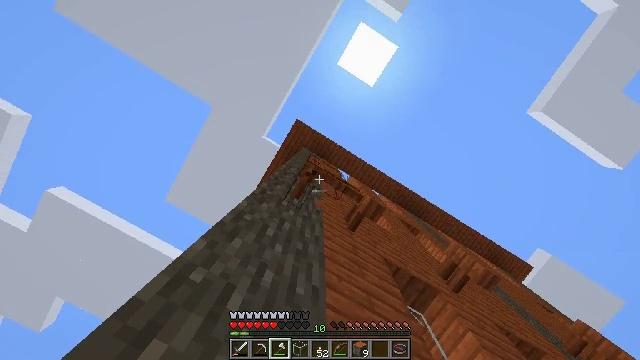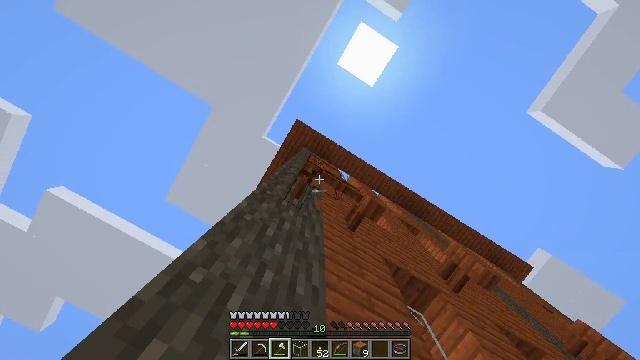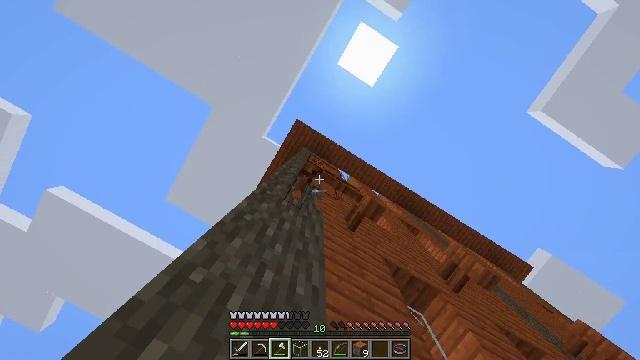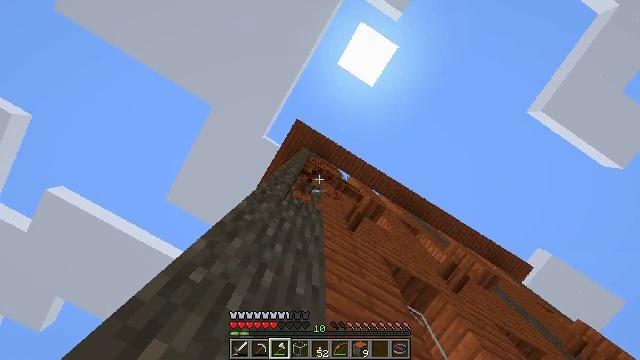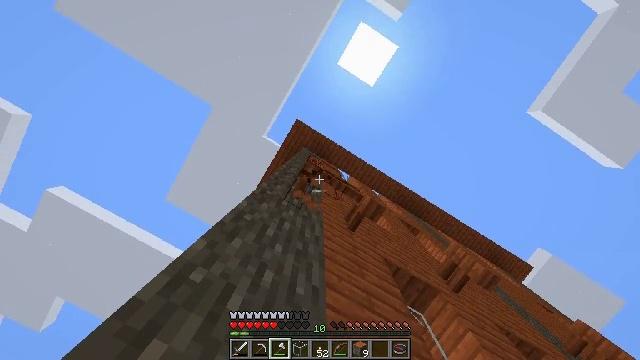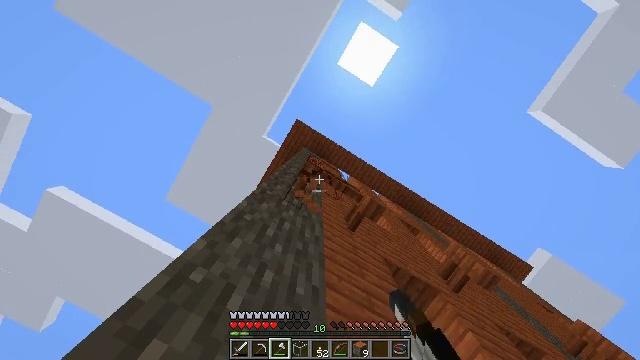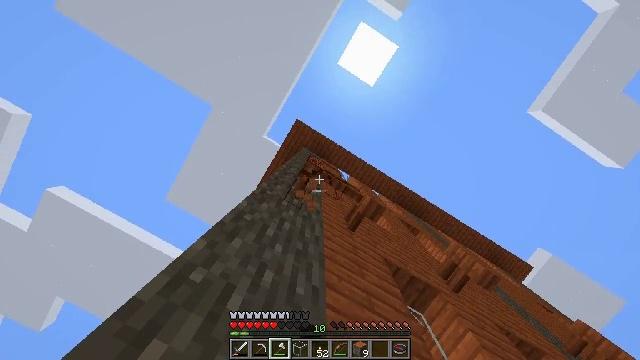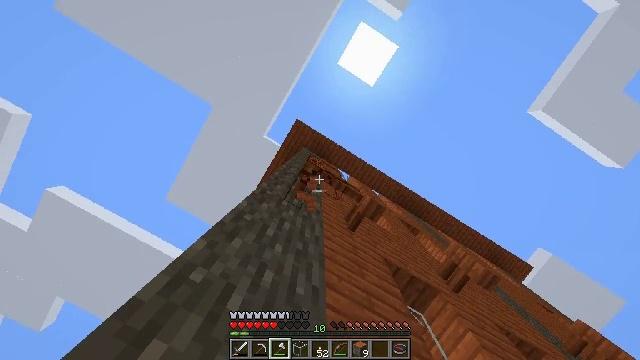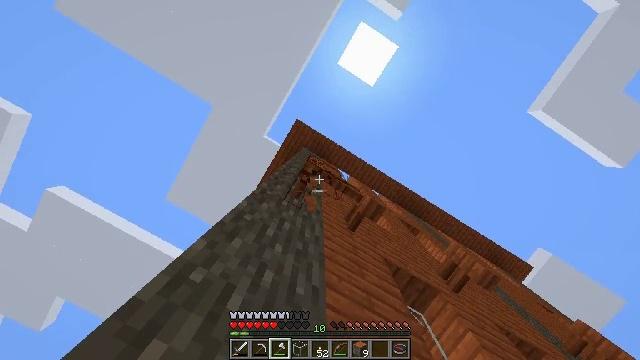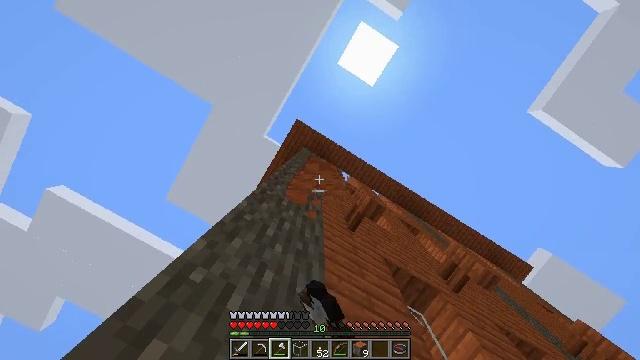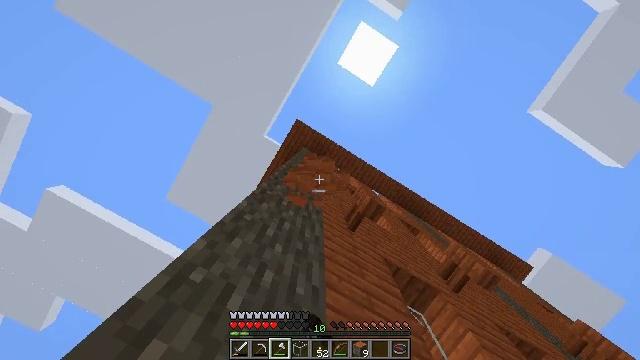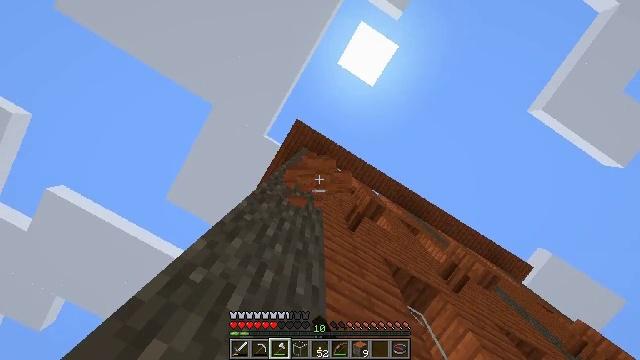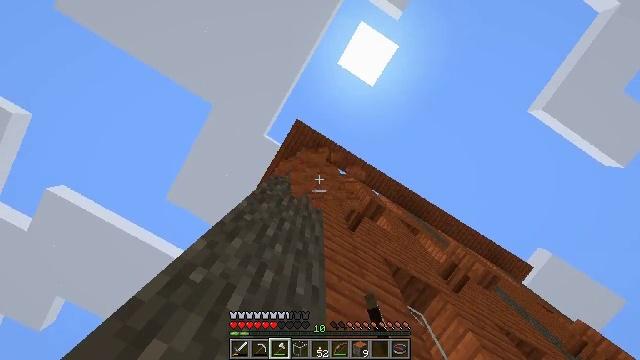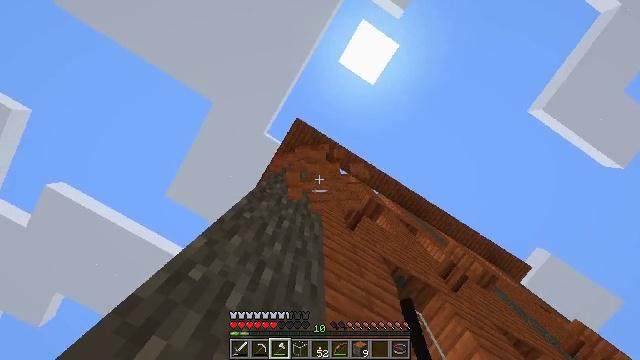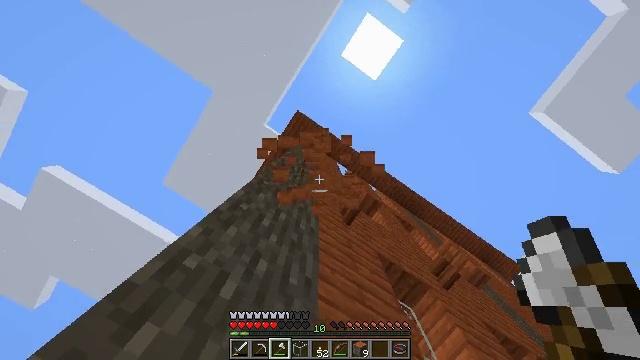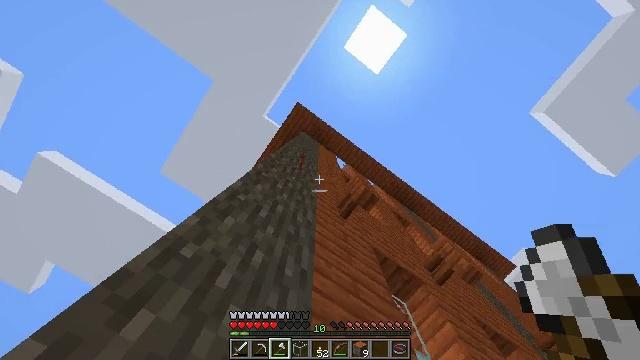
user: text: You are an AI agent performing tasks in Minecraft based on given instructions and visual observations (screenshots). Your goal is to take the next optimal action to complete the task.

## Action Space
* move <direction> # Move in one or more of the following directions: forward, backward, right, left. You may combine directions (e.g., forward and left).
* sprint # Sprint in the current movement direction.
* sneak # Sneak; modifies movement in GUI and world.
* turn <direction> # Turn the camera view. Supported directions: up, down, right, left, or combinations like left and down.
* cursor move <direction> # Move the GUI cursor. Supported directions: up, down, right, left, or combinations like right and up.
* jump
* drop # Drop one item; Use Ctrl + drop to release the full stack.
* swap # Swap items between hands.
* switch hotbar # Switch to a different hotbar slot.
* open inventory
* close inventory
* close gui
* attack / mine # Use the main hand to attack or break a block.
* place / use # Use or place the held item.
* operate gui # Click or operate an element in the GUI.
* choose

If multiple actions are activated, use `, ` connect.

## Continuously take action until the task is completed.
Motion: motion action
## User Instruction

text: Pick up the acacia fence after mining.
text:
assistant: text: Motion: attack / mine
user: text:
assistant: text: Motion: attack / mine
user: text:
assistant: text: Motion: attack / mine
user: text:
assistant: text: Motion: attack / mine
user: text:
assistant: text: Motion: attack / mine
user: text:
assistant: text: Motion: attack / mine
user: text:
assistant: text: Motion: attack / mine
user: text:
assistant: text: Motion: attack / mine
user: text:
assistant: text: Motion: attack / mine
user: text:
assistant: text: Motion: attack / mine
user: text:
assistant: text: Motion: attack / mine
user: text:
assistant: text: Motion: attack / mine
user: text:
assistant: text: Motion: attack / mine
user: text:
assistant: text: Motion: turn right and down, attack / mine
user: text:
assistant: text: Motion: turn right and down, attack / mine
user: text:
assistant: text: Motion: turn right and down, attack / mine
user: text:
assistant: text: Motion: move right, attack / mine
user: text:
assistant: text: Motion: move right, attack / mine
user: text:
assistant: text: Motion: no_op
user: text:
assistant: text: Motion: no_op
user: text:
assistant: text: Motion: no_op
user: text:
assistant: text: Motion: no_op
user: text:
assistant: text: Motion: no_op
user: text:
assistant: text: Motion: turn right
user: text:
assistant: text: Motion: turn right
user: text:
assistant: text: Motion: attack / mine
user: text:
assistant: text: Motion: attack / mine
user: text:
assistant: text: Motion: attack / mine
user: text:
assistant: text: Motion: attack / mine
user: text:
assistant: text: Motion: attack / mine